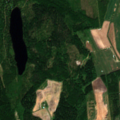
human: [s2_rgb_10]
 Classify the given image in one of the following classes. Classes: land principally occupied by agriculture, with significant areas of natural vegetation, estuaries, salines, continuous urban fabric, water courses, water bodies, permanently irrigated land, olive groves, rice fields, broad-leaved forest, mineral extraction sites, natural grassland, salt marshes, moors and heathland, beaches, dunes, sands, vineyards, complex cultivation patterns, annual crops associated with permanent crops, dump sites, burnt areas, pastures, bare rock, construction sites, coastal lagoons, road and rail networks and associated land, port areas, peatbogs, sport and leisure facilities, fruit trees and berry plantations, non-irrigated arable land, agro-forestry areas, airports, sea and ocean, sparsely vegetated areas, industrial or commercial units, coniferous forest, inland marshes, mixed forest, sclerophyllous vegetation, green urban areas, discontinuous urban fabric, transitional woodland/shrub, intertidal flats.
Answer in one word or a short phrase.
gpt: non-irrigated arable land, coniferous forest, mixed forest, transitional woodland/shrub